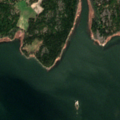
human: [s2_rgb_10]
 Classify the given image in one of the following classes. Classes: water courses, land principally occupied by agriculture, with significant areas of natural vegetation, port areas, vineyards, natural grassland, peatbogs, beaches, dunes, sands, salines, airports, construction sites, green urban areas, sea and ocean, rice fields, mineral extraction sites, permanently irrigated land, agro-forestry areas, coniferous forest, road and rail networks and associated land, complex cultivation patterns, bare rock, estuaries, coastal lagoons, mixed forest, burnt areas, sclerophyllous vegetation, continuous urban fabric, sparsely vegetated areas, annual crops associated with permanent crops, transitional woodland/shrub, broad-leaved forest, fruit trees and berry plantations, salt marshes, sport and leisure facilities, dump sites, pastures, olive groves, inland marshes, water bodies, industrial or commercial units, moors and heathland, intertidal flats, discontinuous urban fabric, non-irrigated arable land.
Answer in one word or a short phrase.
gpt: coniferous forest, mixed forest, bare rock, sea and ocean